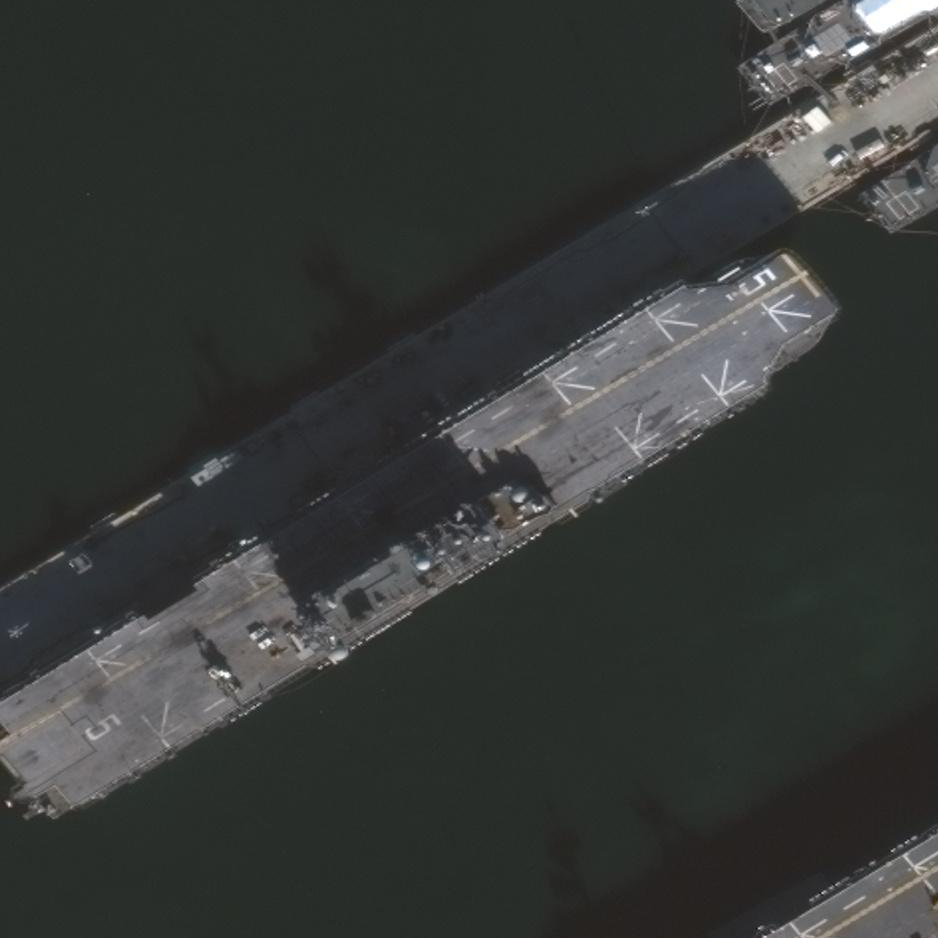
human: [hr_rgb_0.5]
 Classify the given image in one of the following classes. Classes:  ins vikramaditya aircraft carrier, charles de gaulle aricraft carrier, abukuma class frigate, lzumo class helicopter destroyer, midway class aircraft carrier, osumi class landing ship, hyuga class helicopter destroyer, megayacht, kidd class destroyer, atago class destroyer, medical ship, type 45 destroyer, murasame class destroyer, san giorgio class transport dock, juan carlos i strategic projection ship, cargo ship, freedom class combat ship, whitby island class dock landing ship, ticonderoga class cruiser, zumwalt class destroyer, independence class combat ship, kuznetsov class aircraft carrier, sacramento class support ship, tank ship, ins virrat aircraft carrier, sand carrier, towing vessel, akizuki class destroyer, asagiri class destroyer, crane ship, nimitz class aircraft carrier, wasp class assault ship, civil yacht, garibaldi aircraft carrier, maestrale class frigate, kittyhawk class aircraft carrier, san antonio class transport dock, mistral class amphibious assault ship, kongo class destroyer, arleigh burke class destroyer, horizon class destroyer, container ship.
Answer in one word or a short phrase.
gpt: Wasp class assault ship